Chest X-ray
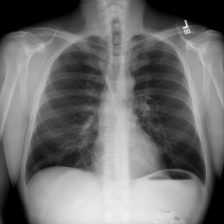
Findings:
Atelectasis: negative
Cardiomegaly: negative
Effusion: negative
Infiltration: negative
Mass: negative
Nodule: negative
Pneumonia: negative
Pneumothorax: negative
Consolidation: negative
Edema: negative
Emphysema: negative
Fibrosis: negative
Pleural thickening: negative
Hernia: negative